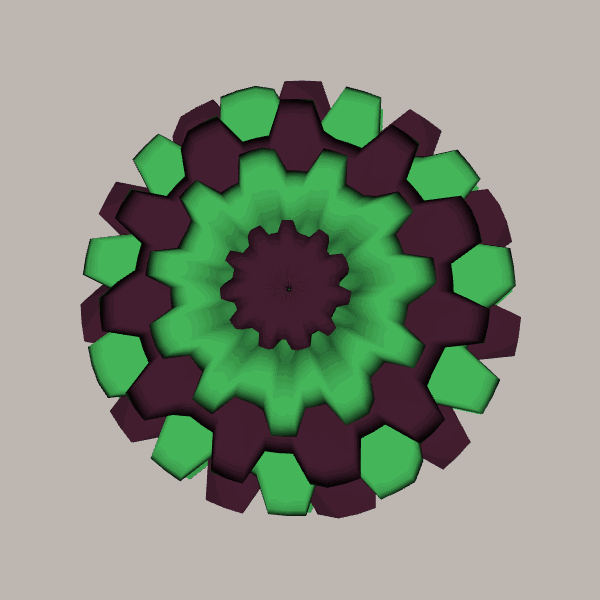
Background: light